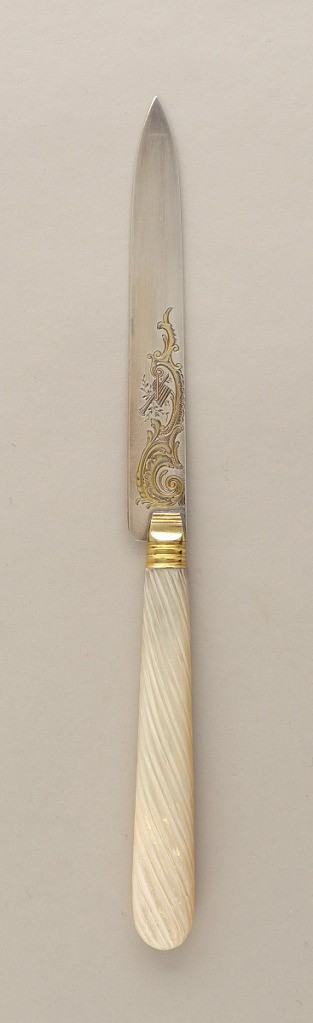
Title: Fruit Knife with Mother-of-Pearl Handle
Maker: François Nicoud, French, active Paris ca. 1875-1890
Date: ca. 1890
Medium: steel, gold plated, silver, mother of pearl
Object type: knife
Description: One of twelve fruit knives. Rectangular blade with pointed tip, surface adorned with engraved scrolling and spiral foliage decoration on lower half. Reverse side of blade devoid of decoration. Banded gold plated ferrule leads to mother of pearl handle, decorated with carved diagonal fluting, slightly widenning to rounded terminal.